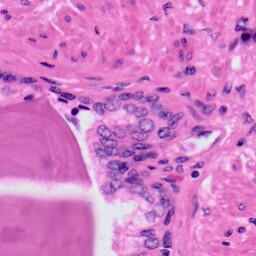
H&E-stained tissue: Prostate